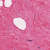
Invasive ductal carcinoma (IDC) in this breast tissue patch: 0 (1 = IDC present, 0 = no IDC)